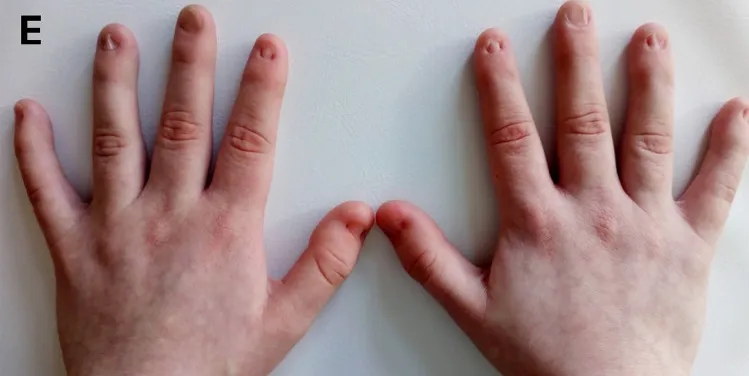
(E) Dysplastic nails of patient III:2.
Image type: medical_photograph (skin_photograph)